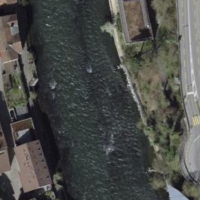
EUNIS habitat code: 15
Species observed at this site:
Certhia brachydactyla
Corvus corone
Motacilla cinerea
Cyanistes caeruleus
Anas platyrhynchos
Troglodytes troglodytes
Dendrocopos major
Passer domesticus
Fringilla coelebs
Buteo buteo
Turdus merula
Phalacrocorax carbo
Phylloscopus collybita
Poecile palustris
Larus michahellis
Parus major
Erithacus rubecula
Mergus merganser
Milvus milvus
Cinclus cinclus
Columba livia